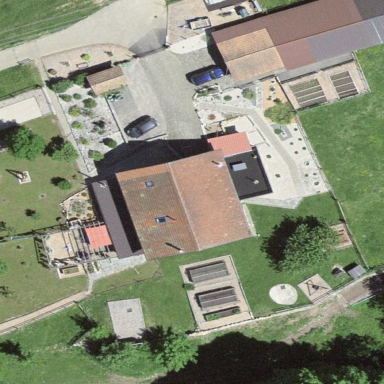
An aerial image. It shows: Farm building.